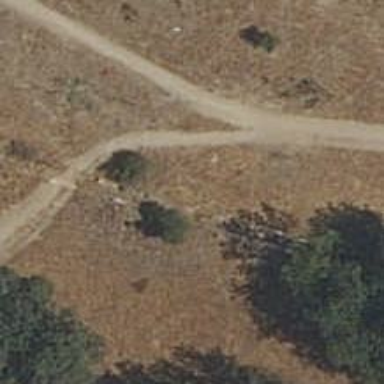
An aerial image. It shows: Compacted path.